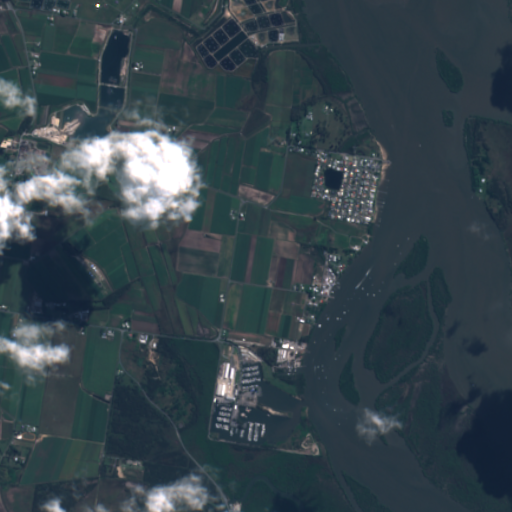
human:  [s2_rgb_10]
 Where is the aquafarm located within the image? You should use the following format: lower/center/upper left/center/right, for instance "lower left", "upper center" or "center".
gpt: The aquafarm is located in the upper center of the image.
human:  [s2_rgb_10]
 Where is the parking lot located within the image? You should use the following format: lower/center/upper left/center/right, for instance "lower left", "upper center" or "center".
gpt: The parking lot is located in the upper right of the image.
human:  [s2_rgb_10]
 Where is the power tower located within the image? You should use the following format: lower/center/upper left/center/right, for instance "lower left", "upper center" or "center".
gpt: The power tower is located in the upper left of the image.
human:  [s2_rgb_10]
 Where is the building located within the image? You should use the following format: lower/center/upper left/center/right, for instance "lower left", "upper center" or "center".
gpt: There is no building in the image.